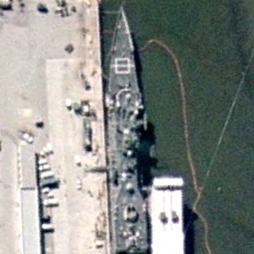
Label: cruiser